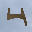
Label: 4